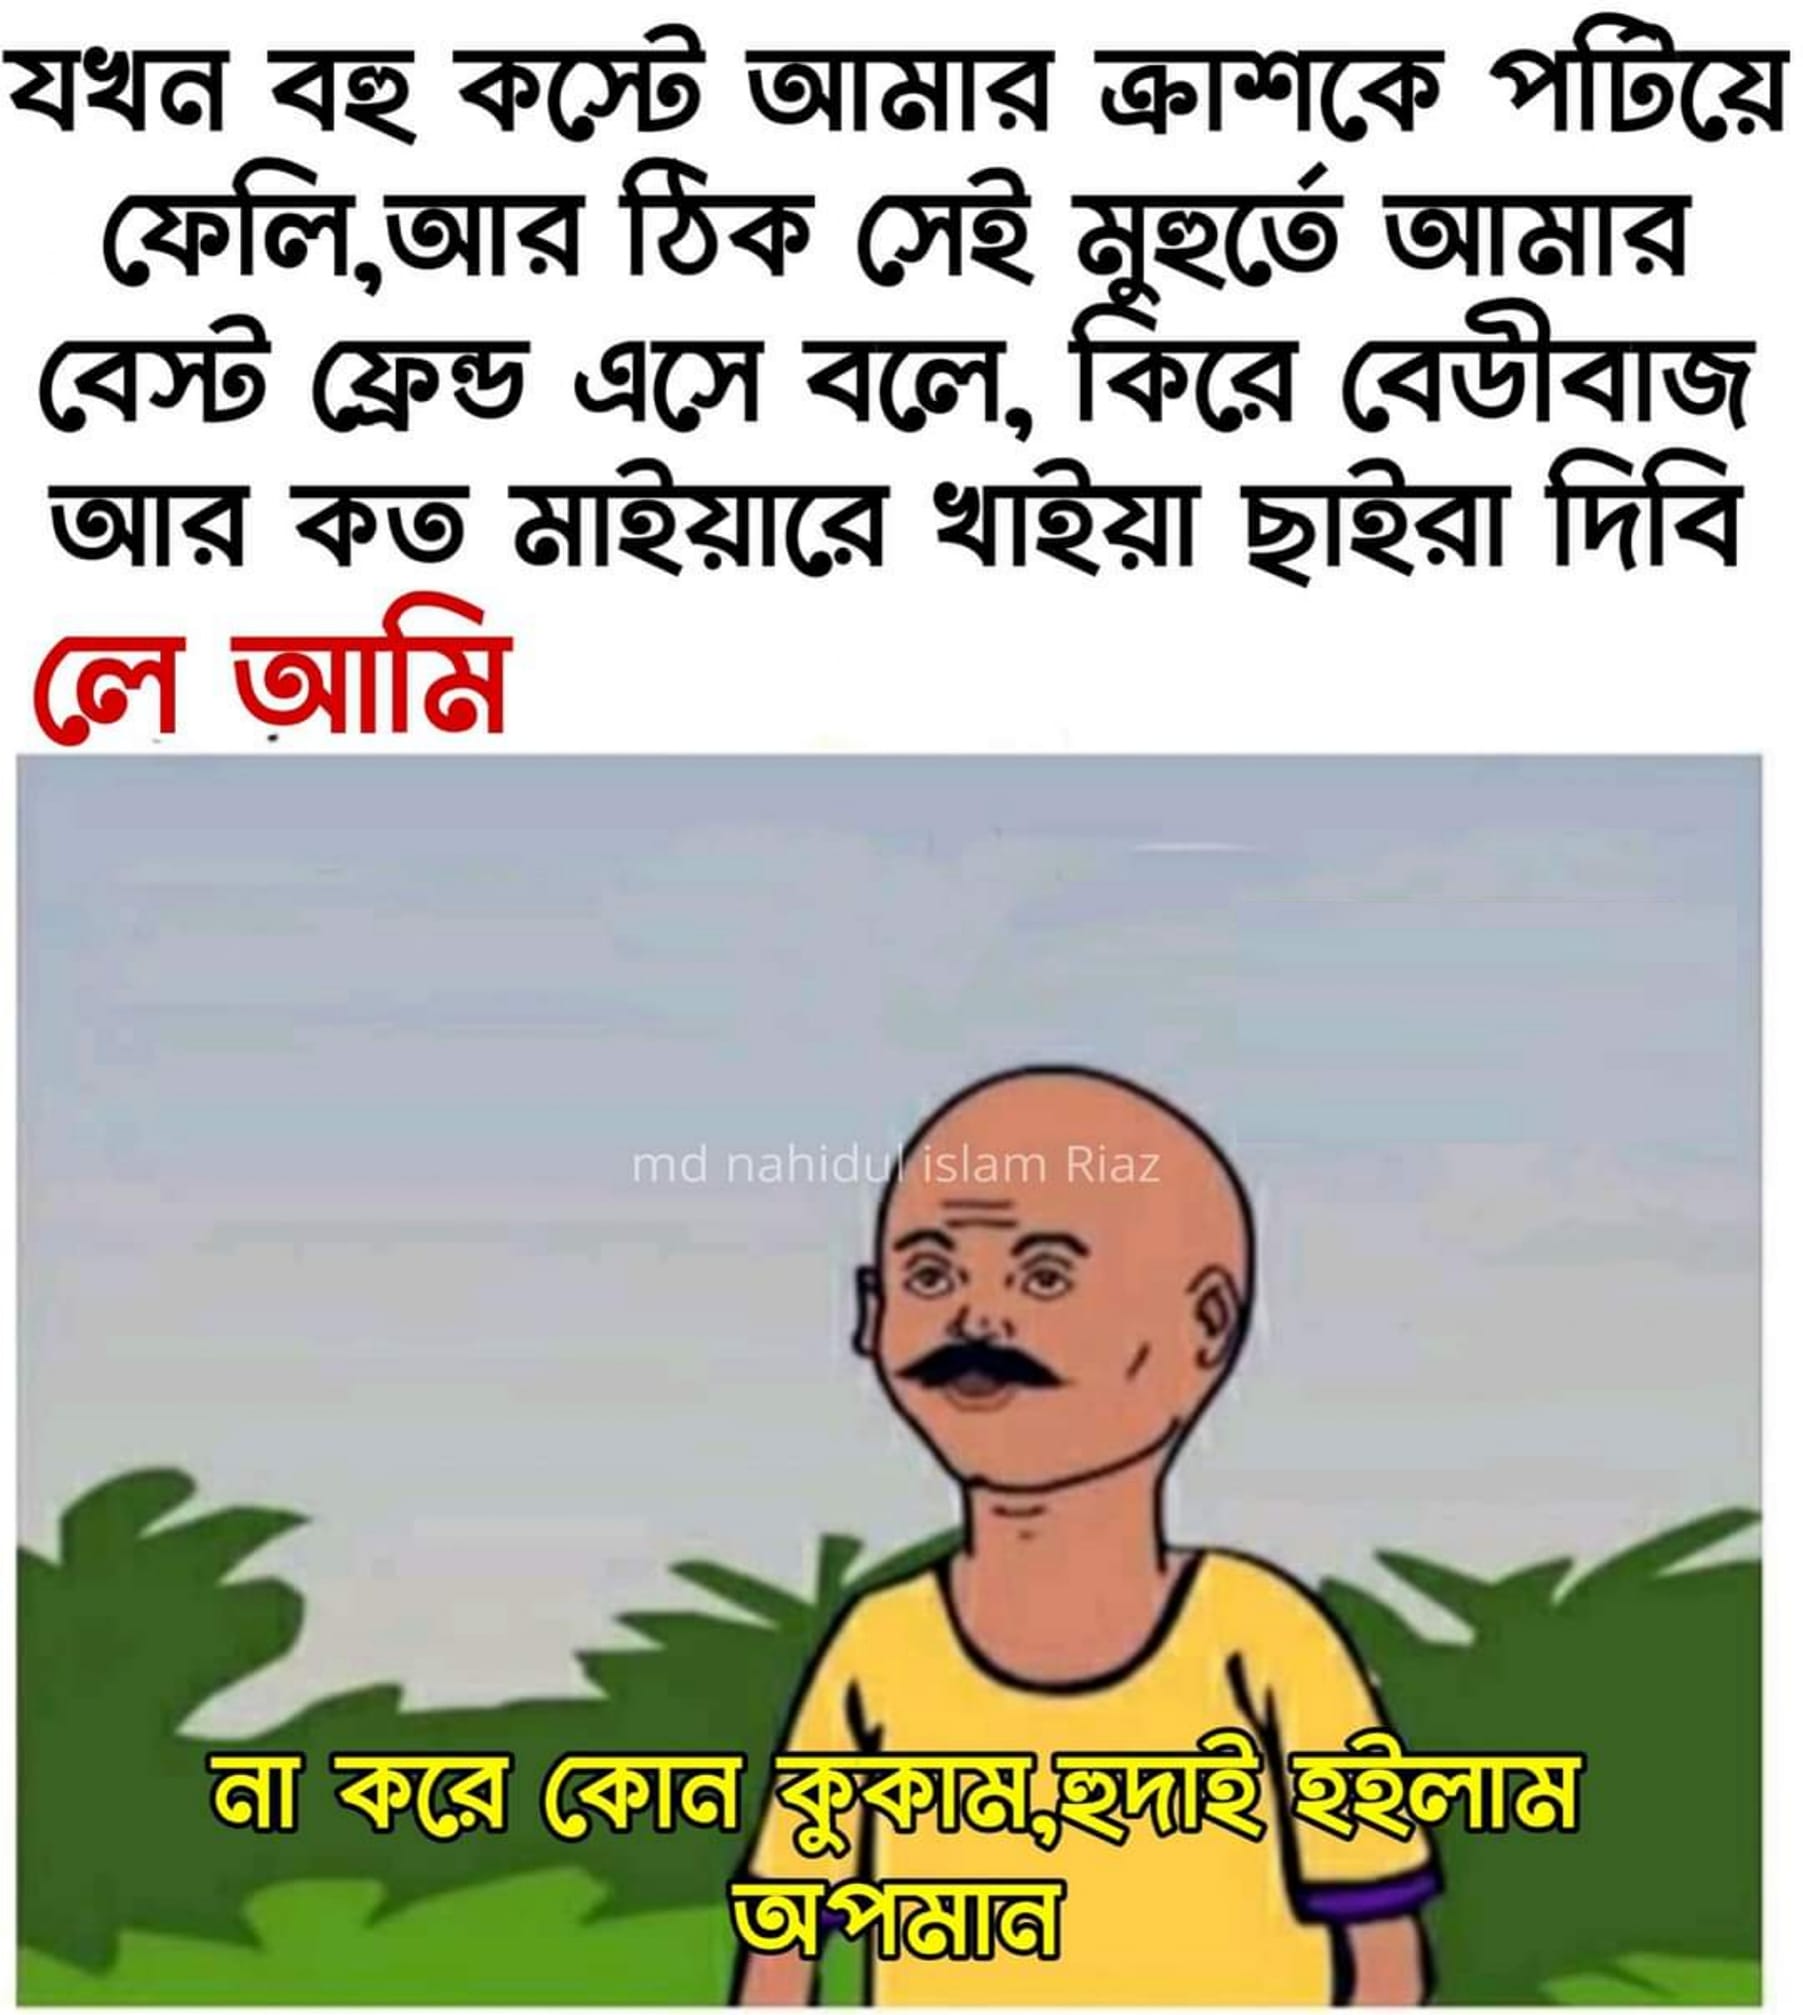
Caption: যখন বহু কস্টে আমার ক্রাশকে পটিয়ে ফেলি, আর ঠিক সেই মুহুর্তে আমার বেস্ট ফ্রেন্ড এসে বলে, কিরে বেডীবাজ আর কত মাইয়ারে খাইয়া ছাইরা দিবি      লে আমি     না করে কোন কুকাম, হুদাই হইলাম অপমান
Label: non-hate